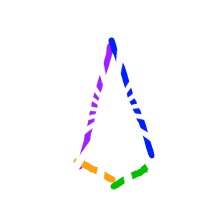
Shape: kite